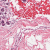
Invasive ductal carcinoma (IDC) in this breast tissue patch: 0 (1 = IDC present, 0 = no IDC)